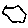
Label: hexagon